Question: The app is build only for iPhone. It supports iOS6.0 and above.
All the splash screen images are added with proper resolutions and the corresponding options are selected in the attribute inspector.

But I do not see the splash screen only for iOS8!!
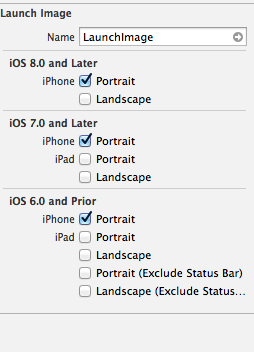
Answer: Splash screen rules changed from iOS 8. Probably you need to use a XIB or storyboard for landing screen. Please refer following :
<URL>